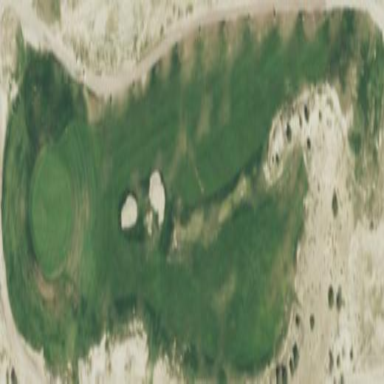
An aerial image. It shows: Rough area in golf course.